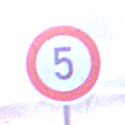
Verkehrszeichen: Geschwindigkeit5
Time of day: SunriseSunset
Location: Outdoor (Nature)
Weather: Clear
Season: NotSpecified
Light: Natural